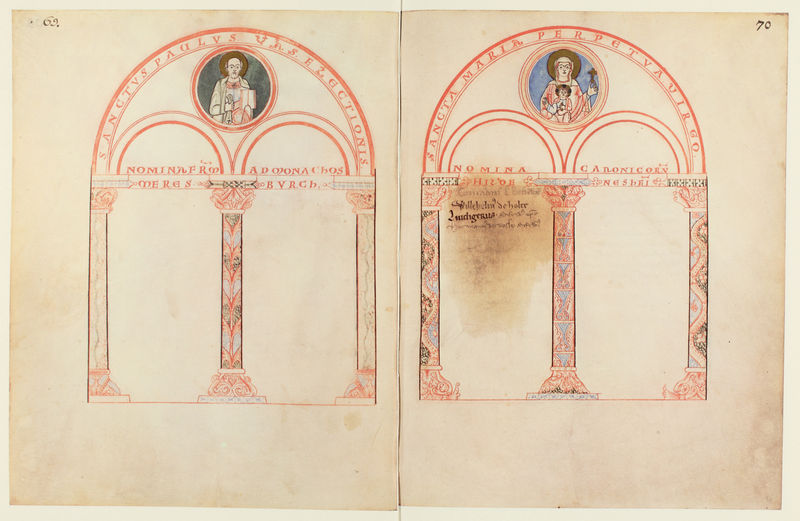
Titel: Liber Vitae der Abtei Corvey
Institution: Münster, Staatsarchiv
Schlagwörter: blau, grün, hell, pfeiler, skizze, säule, säulen, zeichnung, rot, ornament, architektur, kalt, kirche, gold, kind, kreis, schrift, bogen, farbe, ornamente, bögen, buch, medaillon, kreuz, druck, seite, text, kreise, kapitelle, kapitell, fleck, buchdruck, buchseite, pergament, heiligenschein, seiten, rosette, christus, jesus, antik, kapelle, heiliger, heilige, basis, maria, buchseiten, madonna, schaft, petrus, querschnitt, geometrie, handschrift, latein, säulenumgang, jesuskind, apostel, glorie, buchmalerei, doppelseite, heiligen, paulus, heilger, glorien, 70, 69